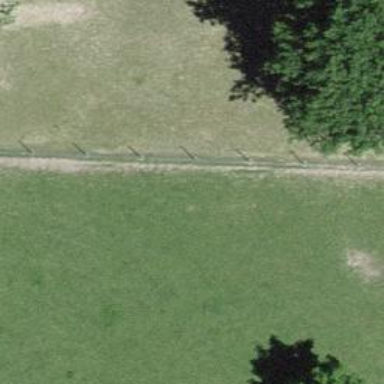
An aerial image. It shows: Fence is in the image.